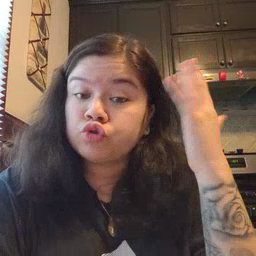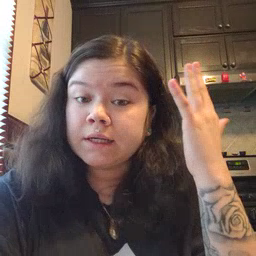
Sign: tree